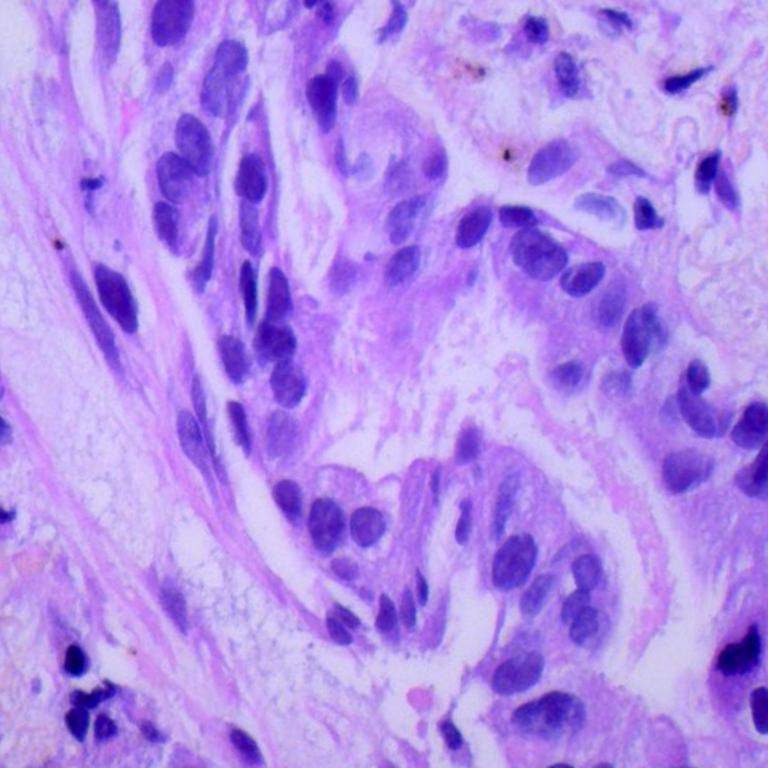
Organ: lung
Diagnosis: adenocarcinomas